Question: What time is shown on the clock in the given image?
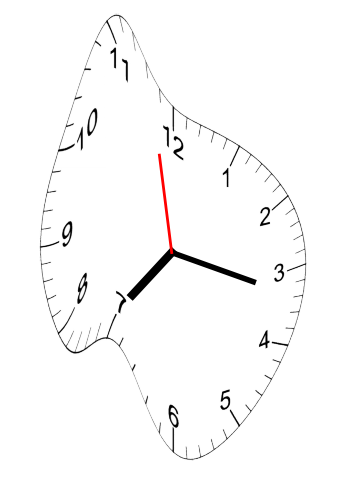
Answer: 07:16:58